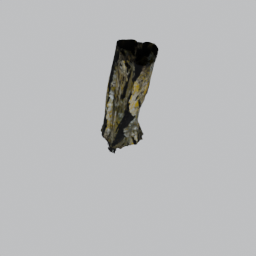
Label: nature